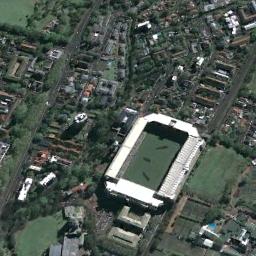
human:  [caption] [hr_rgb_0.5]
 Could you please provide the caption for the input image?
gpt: The square gymnasium is surrounded by residential areas, Next to the lawn .

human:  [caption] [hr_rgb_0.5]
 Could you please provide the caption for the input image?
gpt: This stadium has a row of silver signs on each side .

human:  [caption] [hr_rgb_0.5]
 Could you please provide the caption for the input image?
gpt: The stadium is on the grass next to some buildings and trees .

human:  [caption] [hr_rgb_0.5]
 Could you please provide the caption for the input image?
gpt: There are many buildings beside the stadium .

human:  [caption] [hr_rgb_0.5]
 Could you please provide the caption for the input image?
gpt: There are many buildings and green trees around the stadium .